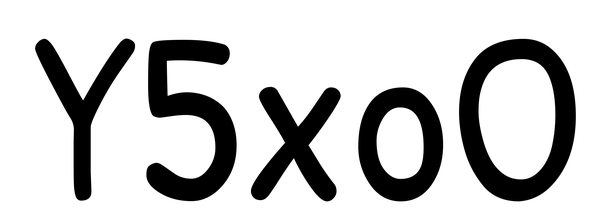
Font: PatrickHand-Regular